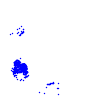
Particle: electron